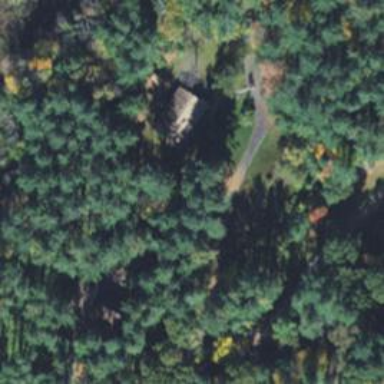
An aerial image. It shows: Driveway.